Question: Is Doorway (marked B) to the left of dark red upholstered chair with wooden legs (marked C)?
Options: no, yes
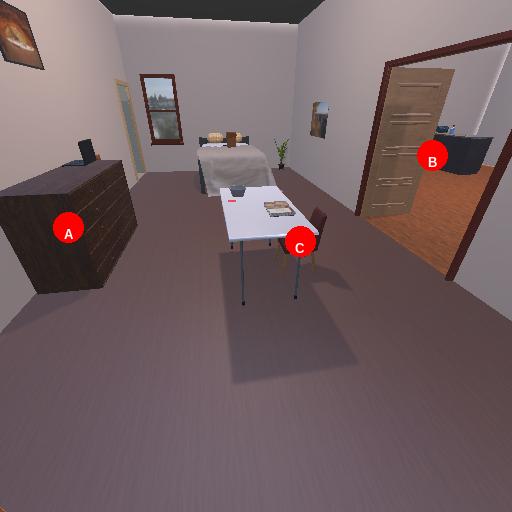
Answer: no